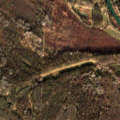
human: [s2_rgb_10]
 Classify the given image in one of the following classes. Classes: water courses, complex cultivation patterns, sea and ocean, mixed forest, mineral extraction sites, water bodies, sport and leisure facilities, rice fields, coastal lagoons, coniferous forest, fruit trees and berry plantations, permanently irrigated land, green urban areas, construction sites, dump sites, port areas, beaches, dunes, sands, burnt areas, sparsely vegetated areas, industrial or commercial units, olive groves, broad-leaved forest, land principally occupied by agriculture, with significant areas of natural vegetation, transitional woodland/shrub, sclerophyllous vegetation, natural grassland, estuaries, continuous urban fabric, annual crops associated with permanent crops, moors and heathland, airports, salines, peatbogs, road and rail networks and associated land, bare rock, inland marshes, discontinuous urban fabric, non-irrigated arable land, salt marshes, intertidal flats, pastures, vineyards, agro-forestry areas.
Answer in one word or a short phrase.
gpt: broad-leaved forest, transitional woodland/shrub, water courses